Question: I am using C++ and SDL to make a game for fun.
I show the kill count on the screen by turning it into a surface using TTF_RenderText, which needs a 'const char*'. There are gaps in between where I want the individual digits to be shown so I split up the string into individual 'char's.
This is the code I wrote to split up the string and render it on the screen:
'''
SpareStream.str("");
SpareStream << Kills;
std::string KillsString = SpareStream.str();
for (int i = 0; i <= 4; i++)
{
if(i < KillsString.size())
{
std::string Cheat = KillsString.substr(i,i+1);
const char *KillsChar = Cheat.c_str();
Message = TTF_RenderText_Solid(EightBitLimit,KillsChar,White);
}
else Message = TTF_RenderText_Solid(EightBitLimit,"0",White);
ApplySurface(540 + (45 * i),(500 - HUD->h) + 24,Message,Screen);
}
'''
However, when the kill count exceeds more than 100, this happens:

the tens and ones are shown where only the tens should be.
Why is this happening?
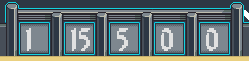
Answer: from my reference, std::string::substr is:
'''
string substr (size_t pos = 0, size_t len = npos) const;
'''
Thats a start/length pair, not start/end, so you need:
'''
std::string Cheat = KillsString.substr(i,1);
'''
btw, while start/length pairs are rarely use for containers in teh standard library, they were so universal for char* management in C that it does frequently turn up in the string classes.